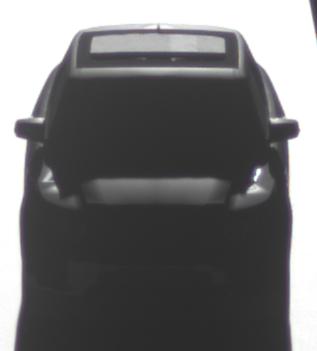
Make: Land Rover
Model: Range Rover Evoque 2.0 Si4
Detailed model: Range Rover Evoque (I)
Model produced from: 2011/08
Model produced until: 2013/11
Doors: 5
Color: black
Road condition: dry road
Daytime: morning or afternoon
Contrast: high contrast